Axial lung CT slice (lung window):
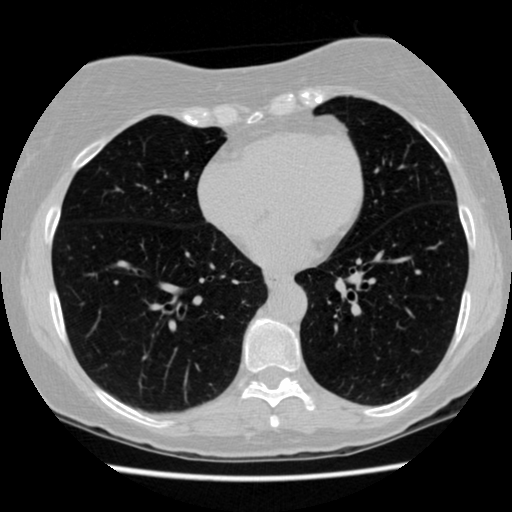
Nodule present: no